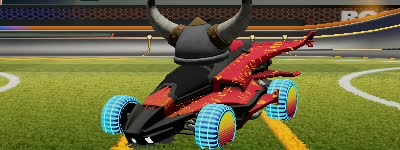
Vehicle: aftershock